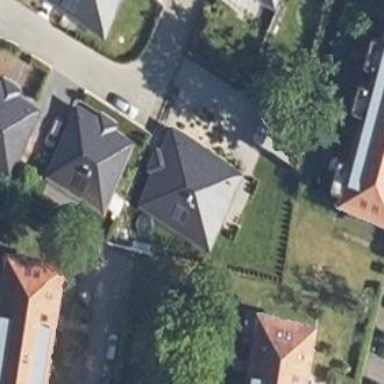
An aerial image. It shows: House with pyramidal grey roof.